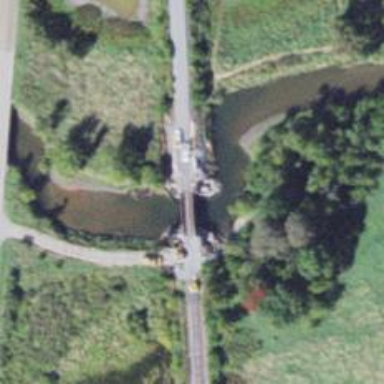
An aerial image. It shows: Railway bridge.